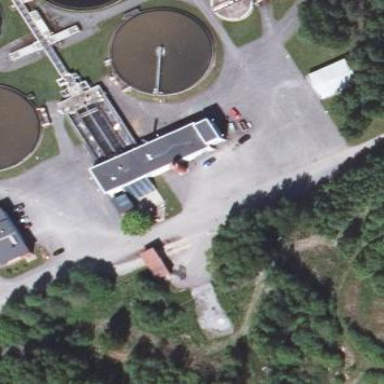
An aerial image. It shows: Industrial building.